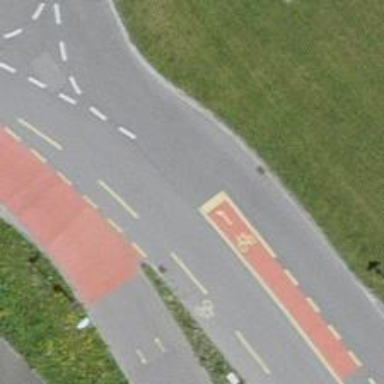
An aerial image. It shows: Residential road with asphalt surface. There is designated cycling lane on the left side.